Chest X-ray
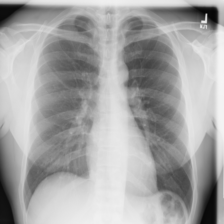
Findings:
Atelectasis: negative
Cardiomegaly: negative
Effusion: negative
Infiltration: negative
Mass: negative
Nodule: negative
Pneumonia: negative
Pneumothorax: negative
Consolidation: negative
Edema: negative
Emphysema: negative
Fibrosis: negative
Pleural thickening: negative
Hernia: negative